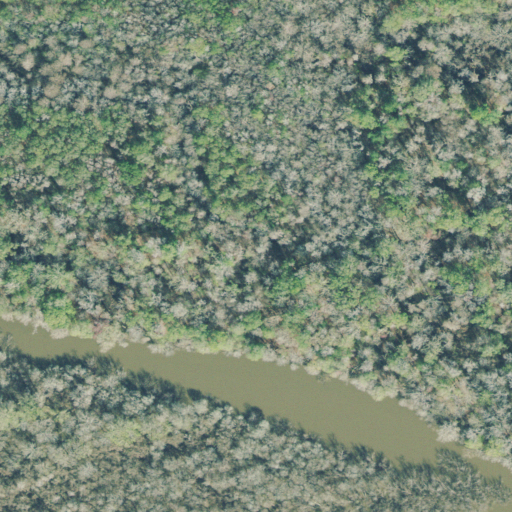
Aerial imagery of bar in Georgia named Oberry Bar containing woody wetlands, open water, and herbaceous wetlands